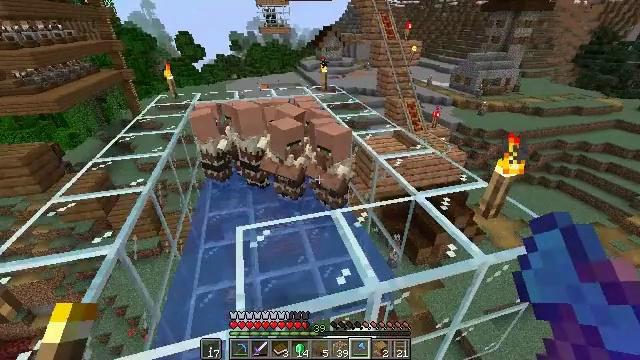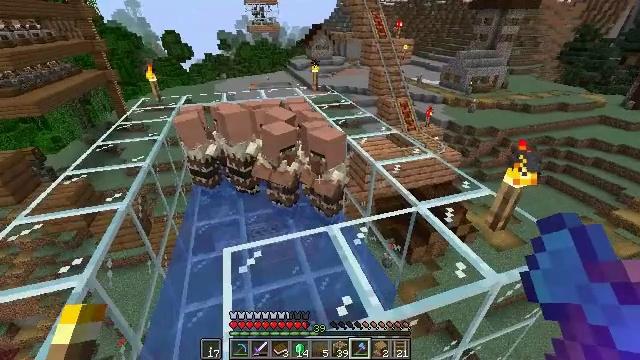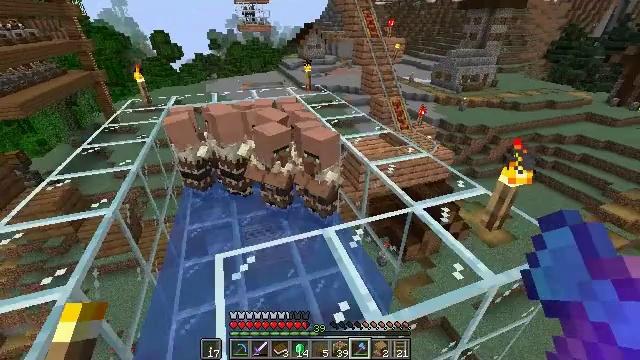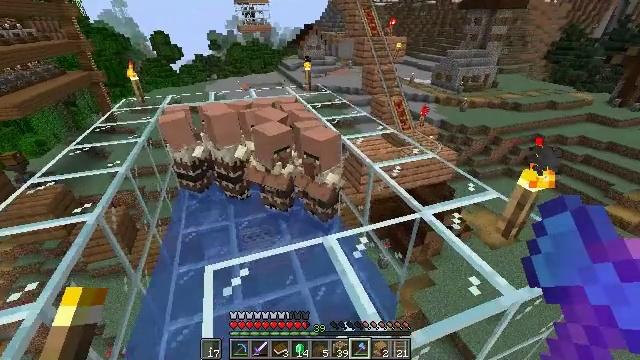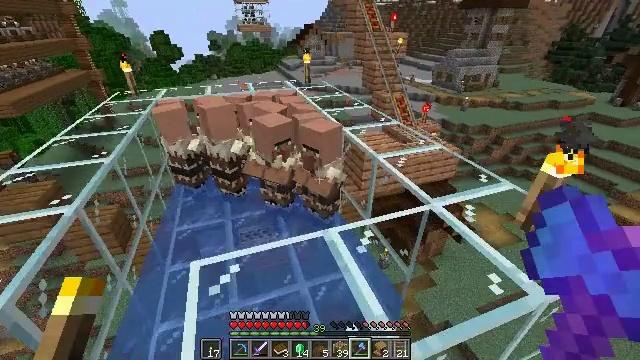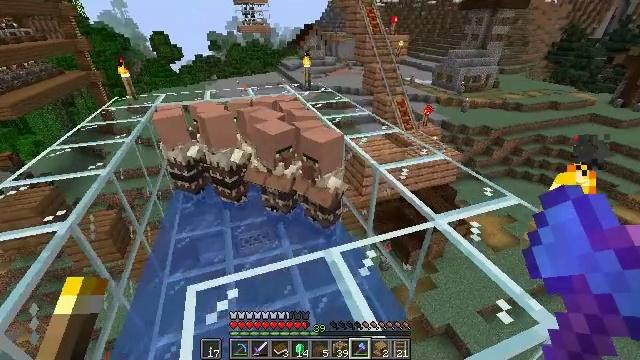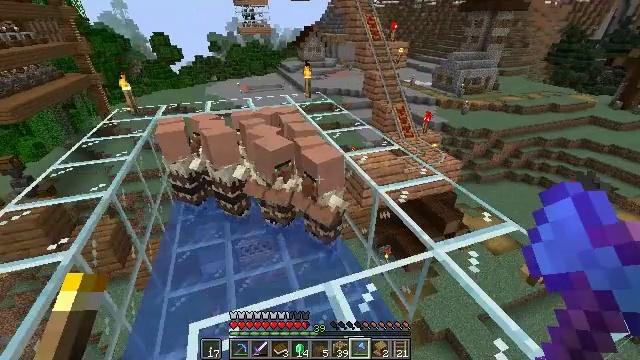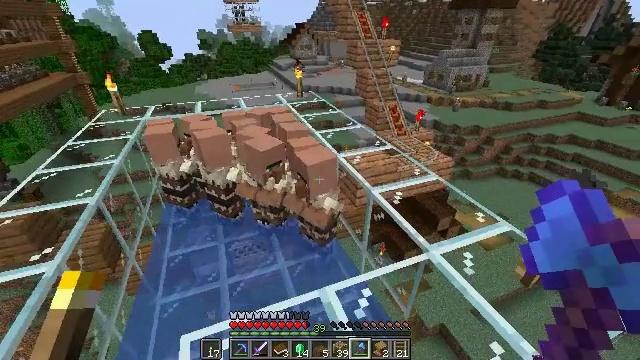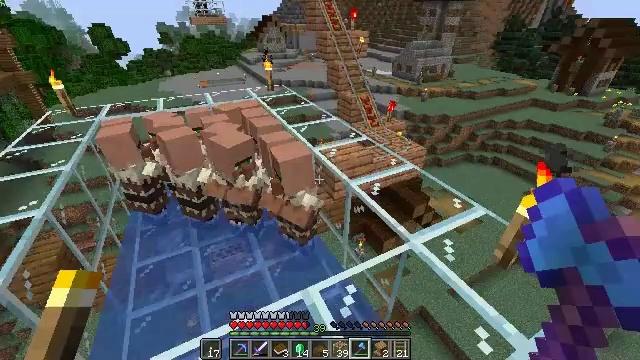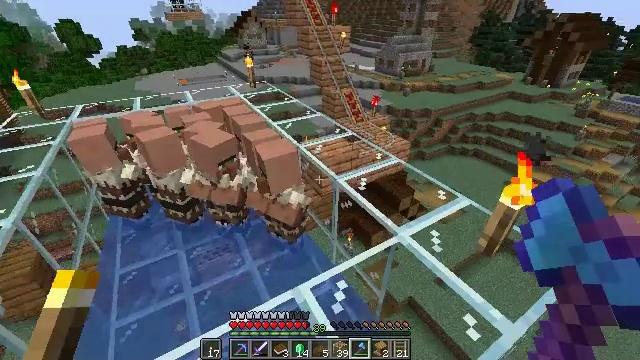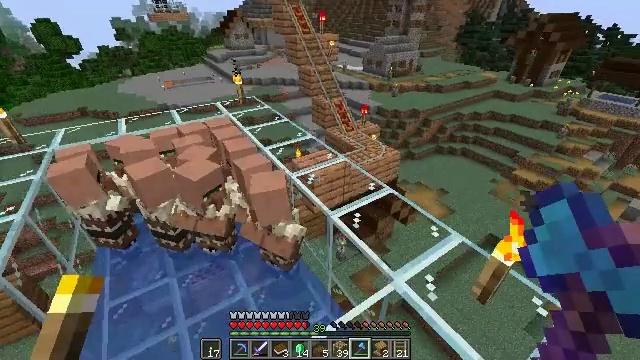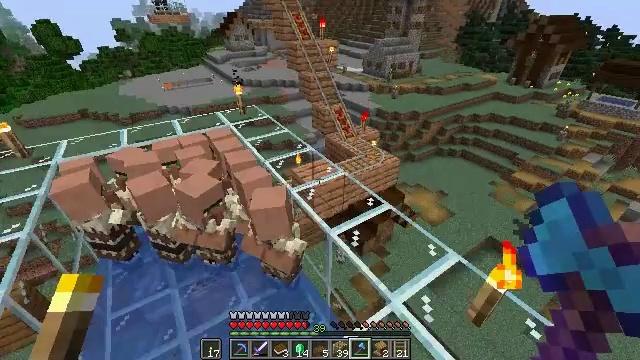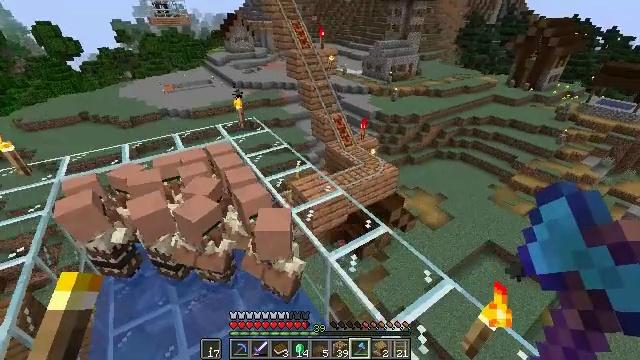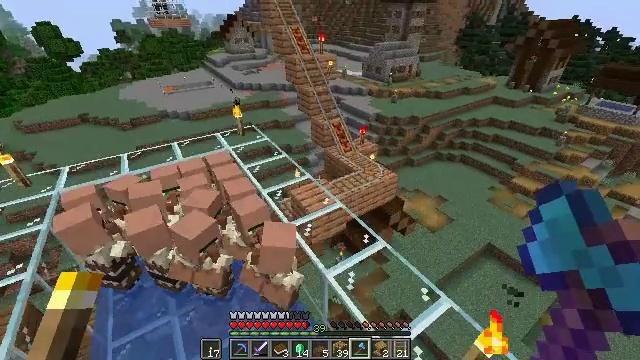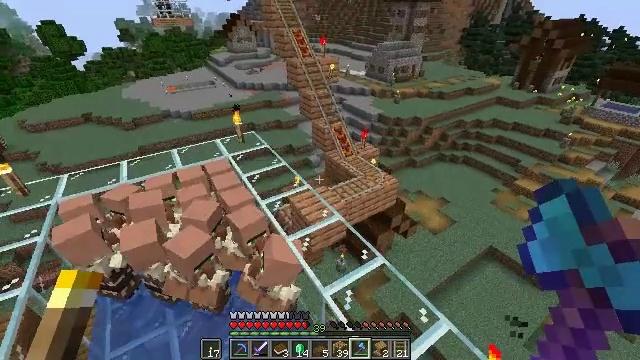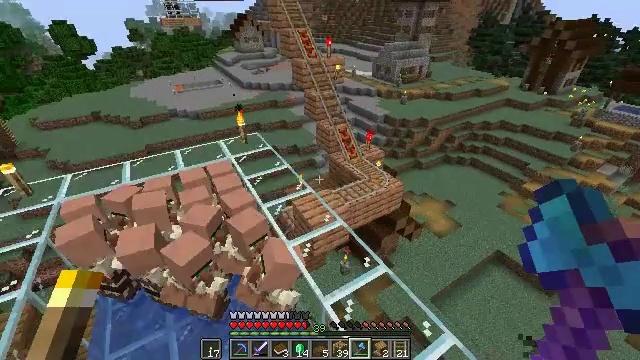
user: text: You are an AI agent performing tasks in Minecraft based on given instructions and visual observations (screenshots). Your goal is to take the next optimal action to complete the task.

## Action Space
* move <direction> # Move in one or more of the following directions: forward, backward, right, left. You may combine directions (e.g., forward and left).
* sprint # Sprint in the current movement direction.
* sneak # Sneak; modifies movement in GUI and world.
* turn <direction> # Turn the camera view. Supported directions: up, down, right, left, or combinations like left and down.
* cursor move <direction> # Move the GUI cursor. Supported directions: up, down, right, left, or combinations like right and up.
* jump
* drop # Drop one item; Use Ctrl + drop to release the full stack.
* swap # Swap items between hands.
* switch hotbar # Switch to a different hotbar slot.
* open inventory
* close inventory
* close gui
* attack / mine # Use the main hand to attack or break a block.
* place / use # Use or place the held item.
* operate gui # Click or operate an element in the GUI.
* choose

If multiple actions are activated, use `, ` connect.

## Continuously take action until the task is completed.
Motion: motion action
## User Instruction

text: Break the spruce slab from a structure.
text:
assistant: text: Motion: move forward, turn right
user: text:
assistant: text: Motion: move forward, turn right
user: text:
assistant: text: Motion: no_op
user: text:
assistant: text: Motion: no_op
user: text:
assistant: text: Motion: no_op
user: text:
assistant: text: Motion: no_op
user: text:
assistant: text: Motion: move forward, turn right
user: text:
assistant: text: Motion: move forward, turn right and down
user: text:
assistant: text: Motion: move forward, turn right, jump
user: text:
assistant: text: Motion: move forward, turn right, jump
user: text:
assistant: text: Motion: move forward and move right, jump
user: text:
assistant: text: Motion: move forward and move right, jump
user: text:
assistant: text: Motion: move forward and move right
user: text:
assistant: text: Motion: move forward and move right
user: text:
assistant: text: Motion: turn left
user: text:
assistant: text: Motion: turn left
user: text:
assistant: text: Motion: turn left
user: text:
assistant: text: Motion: turn left
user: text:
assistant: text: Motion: move right
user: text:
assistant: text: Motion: move right, turn left
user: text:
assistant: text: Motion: move right, turn left
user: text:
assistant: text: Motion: move right, turn left
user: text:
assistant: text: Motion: move forward, turn left
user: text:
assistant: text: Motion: move forward, turn left
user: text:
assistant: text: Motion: move forward, turn left
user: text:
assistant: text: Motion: move forward
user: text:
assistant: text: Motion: move forward, turn left
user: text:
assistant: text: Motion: move forward, turn left
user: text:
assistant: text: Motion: move forward, turn left
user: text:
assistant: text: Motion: move forward